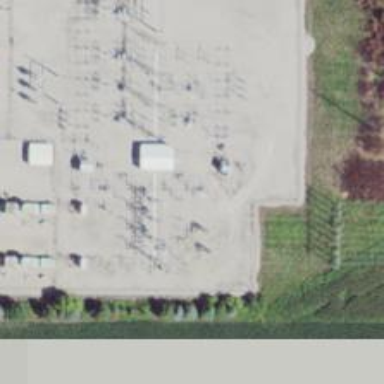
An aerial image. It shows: Switch used for power control.